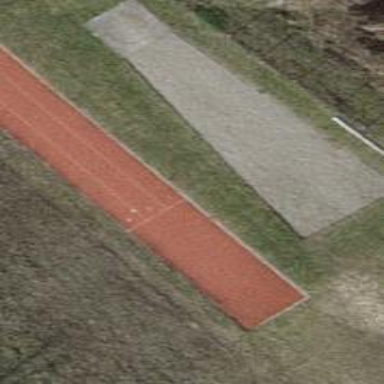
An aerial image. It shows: Shot-put sports pitch for leisure land.